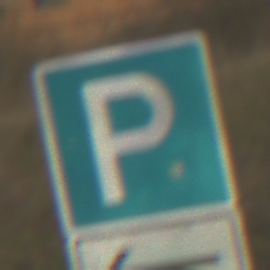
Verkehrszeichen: Parken
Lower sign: RichtungsangabeDurchPfeile1
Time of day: MorningAfternoon
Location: Outdoor (Nature)
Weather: Clear
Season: NotSpecified
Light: Natural